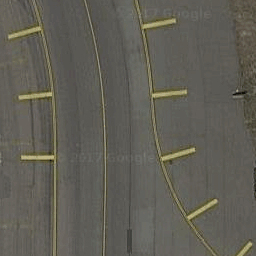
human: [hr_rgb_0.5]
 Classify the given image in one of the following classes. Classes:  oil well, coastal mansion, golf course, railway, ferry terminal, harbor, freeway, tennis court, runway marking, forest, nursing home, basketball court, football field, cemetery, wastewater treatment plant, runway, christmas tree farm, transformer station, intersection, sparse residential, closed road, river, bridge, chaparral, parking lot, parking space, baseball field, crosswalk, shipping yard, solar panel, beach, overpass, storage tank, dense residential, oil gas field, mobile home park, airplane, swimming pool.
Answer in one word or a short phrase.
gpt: runway marking